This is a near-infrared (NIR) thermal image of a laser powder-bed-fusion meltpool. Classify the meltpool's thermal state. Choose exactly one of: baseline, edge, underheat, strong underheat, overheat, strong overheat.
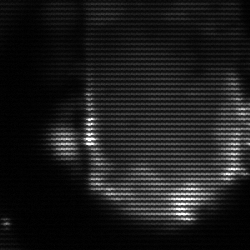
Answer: baseline